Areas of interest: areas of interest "Basketball Arena"
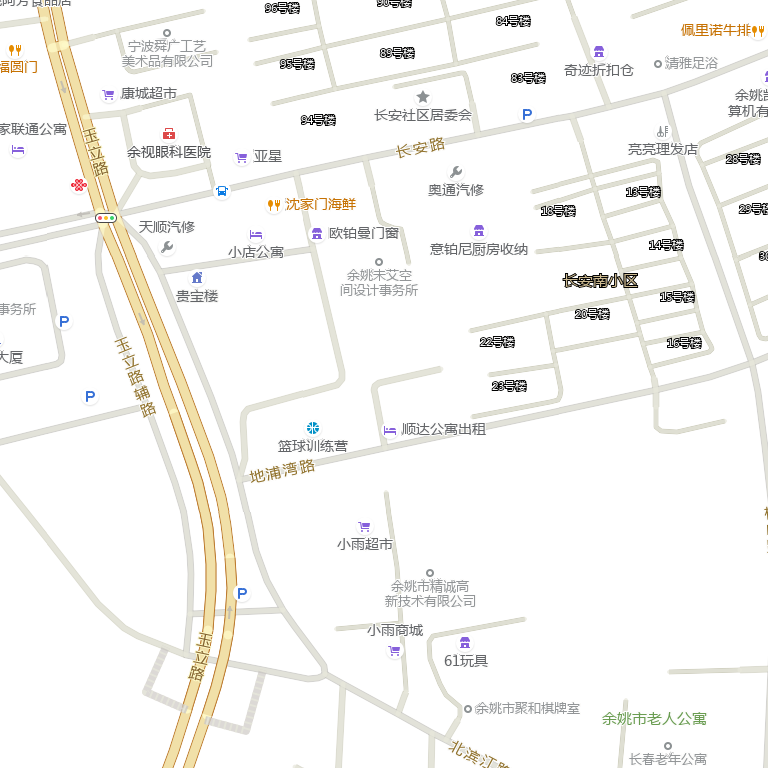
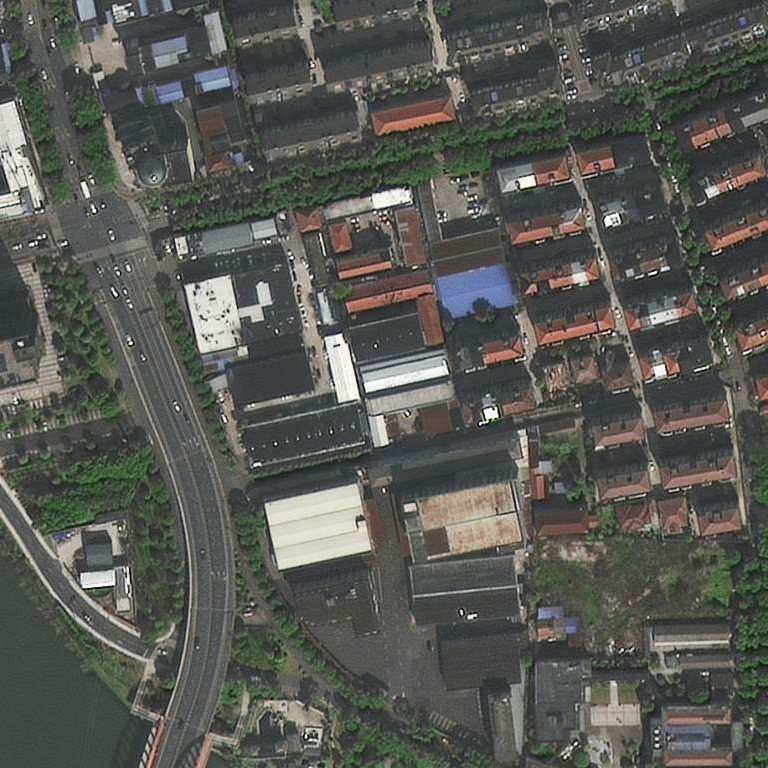